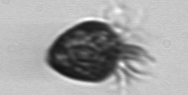
Label: Ciliophora